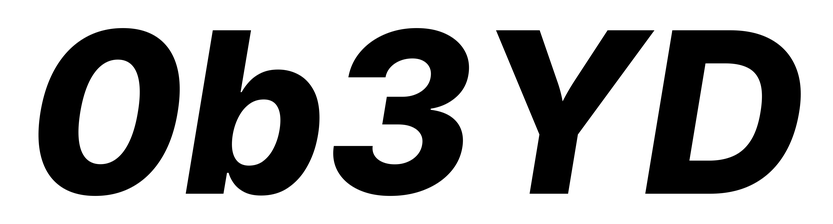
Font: Inter-Italic_ExtraBold_Italic